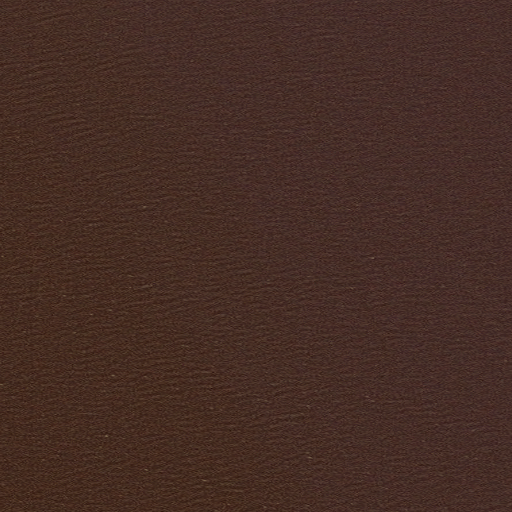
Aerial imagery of bar in Alaska named Long Sands containing only unknown